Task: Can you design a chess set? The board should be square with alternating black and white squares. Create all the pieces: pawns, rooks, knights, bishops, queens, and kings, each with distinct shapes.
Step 305:
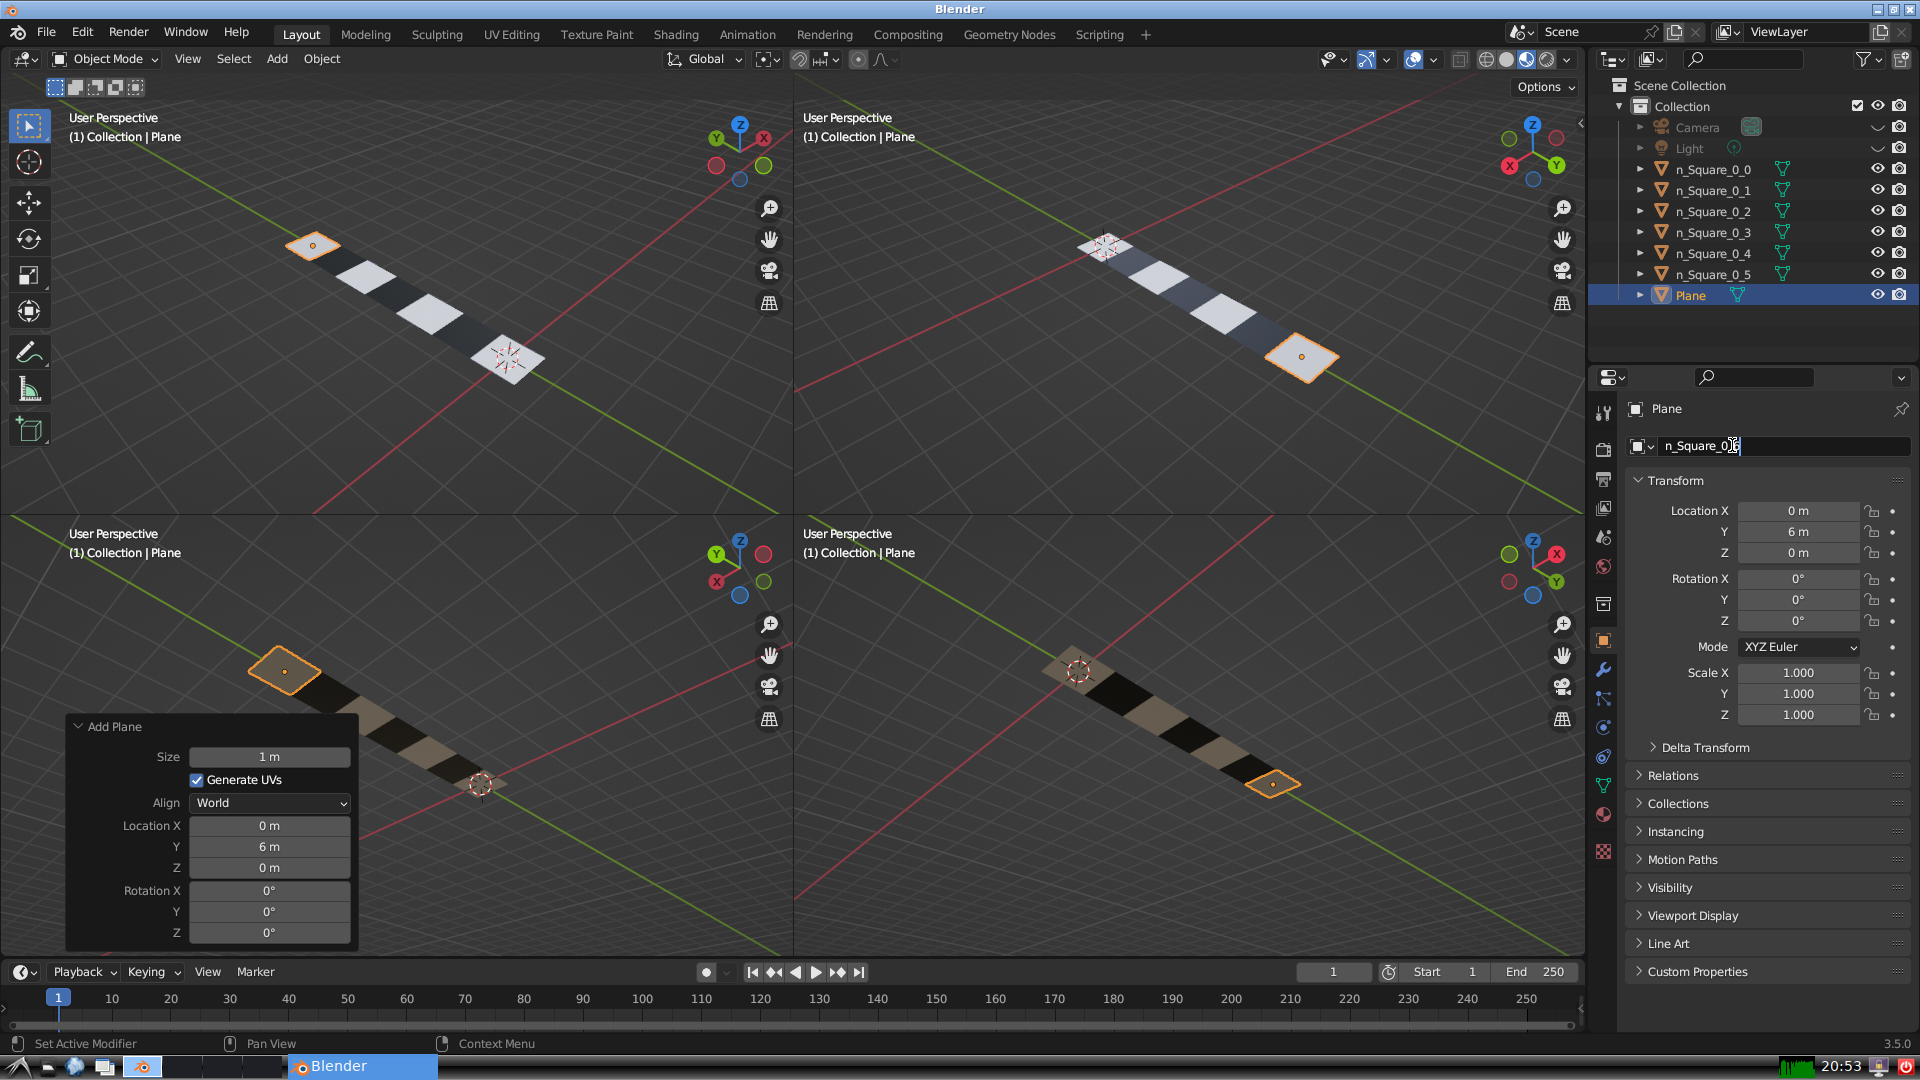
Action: {"key_press": ['Return']}